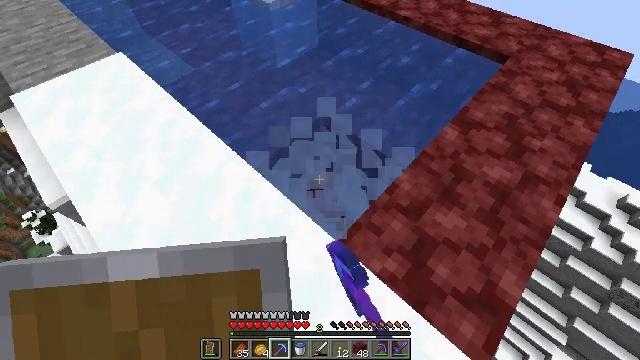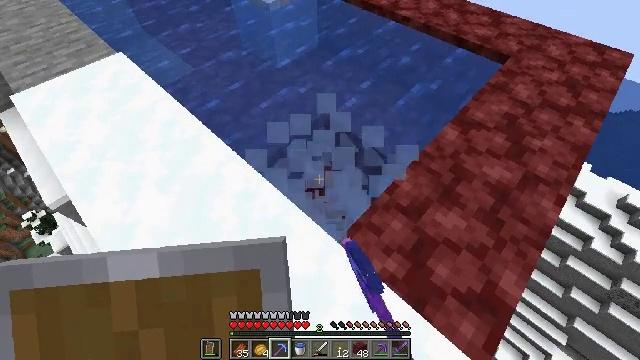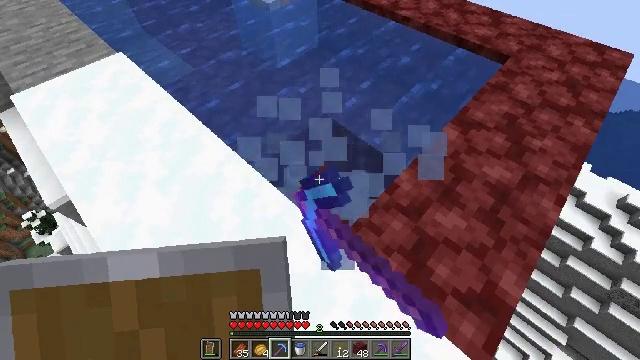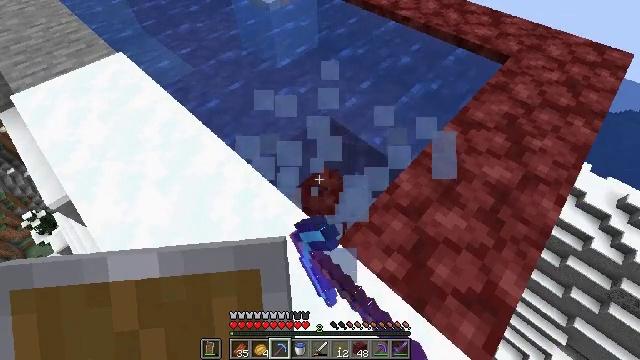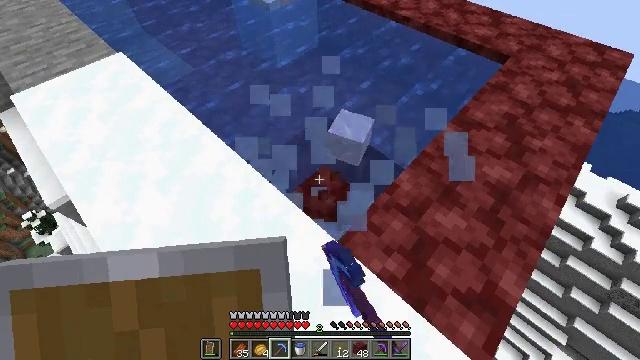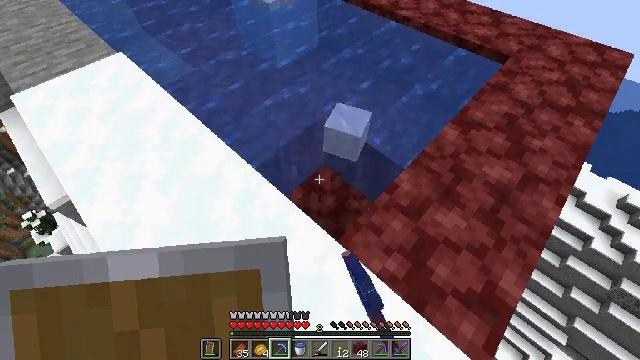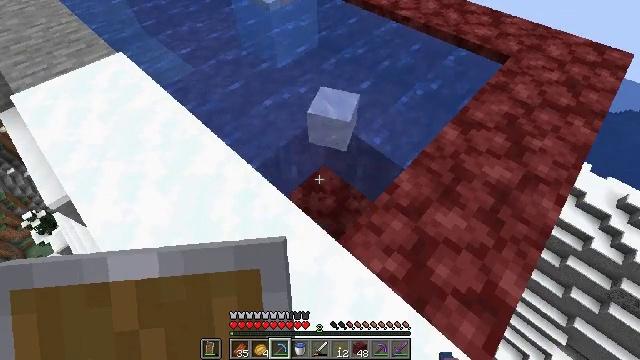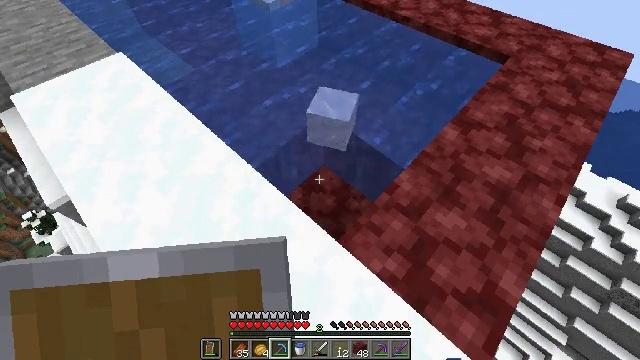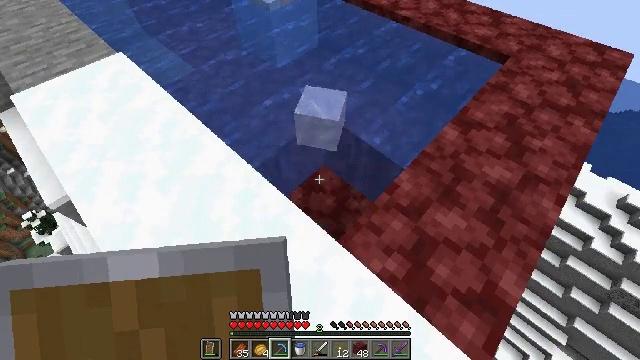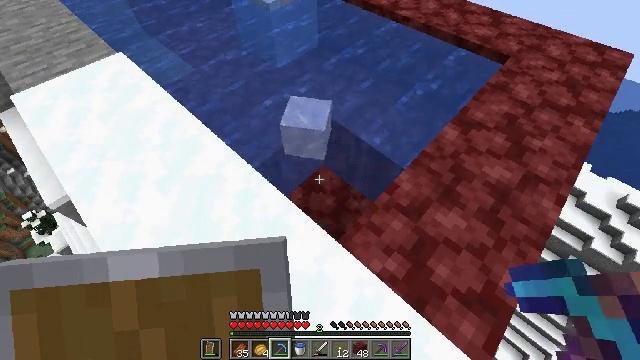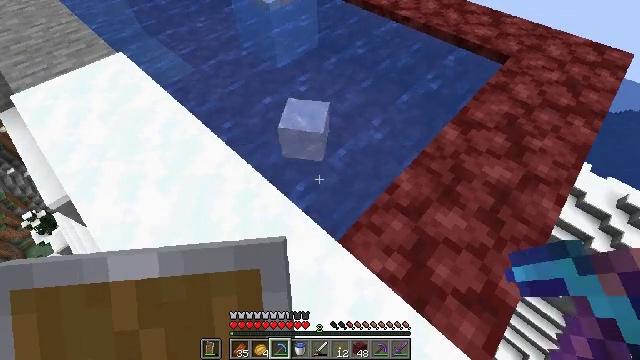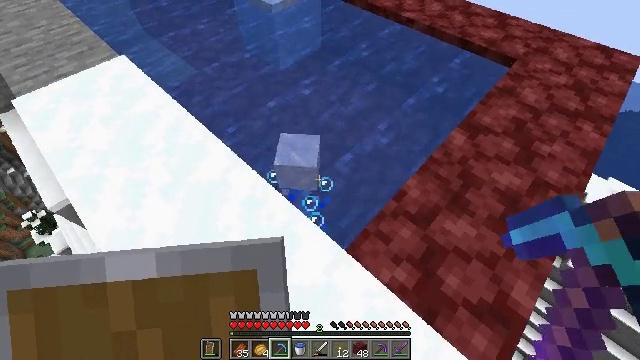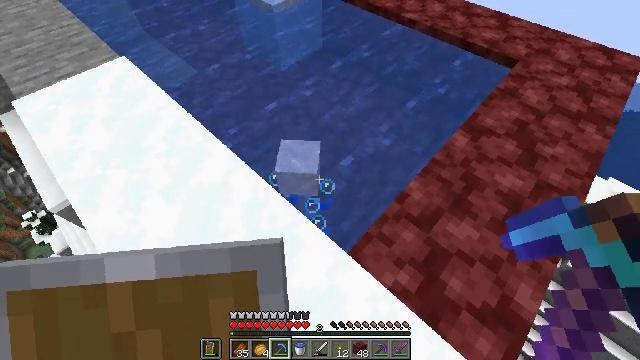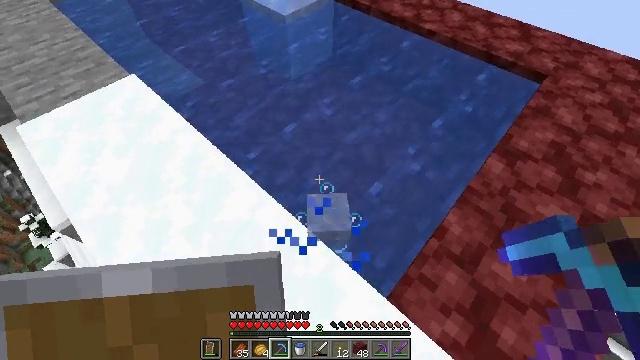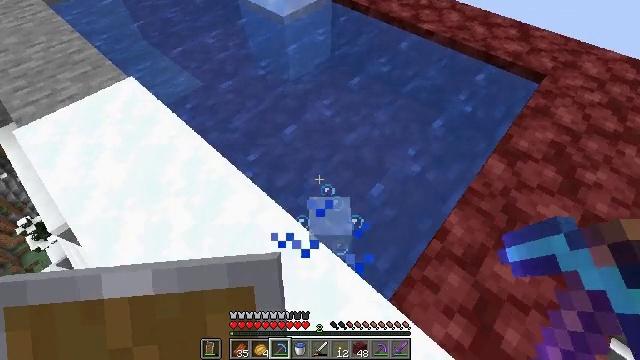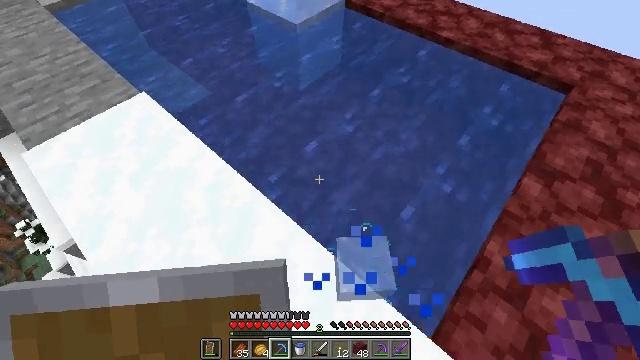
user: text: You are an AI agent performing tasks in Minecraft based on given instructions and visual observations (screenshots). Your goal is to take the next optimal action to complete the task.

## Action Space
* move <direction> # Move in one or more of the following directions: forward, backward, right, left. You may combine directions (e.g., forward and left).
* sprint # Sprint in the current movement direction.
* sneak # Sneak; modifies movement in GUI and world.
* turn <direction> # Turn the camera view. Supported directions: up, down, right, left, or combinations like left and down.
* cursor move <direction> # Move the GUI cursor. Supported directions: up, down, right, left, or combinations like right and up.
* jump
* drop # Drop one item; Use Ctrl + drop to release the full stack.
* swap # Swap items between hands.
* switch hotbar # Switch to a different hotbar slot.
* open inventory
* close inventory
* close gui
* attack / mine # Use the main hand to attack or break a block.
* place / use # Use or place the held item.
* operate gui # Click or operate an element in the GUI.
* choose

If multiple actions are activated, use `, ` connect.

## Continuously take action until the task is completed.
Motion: motion action
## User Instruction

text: Mine ice to use in an ice pathway.
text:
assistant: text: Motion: attack / mine
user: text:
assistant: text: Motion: no_op
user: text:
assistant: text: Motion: no_op
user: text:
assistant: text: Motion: no_op
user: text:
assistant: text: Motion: no_op
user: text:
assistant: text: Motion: no_op
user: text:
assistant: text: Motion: no_op
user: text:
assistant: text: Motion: no_op
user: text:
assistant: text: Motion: no_op
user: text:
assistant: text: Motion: no_op
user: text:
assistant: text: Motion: move forward and move left
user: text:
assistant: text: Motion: move forward and move left
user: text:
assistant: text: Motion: move forward and move left
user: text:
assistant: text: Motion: move forward and move left
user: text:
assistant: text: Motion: move forward and move left
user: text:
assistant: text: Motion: move forward and move left
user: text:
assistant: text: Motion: move forward and move left
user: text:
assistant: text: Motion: move forward and move left, turn right
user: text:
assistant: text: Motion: move forward and move left, turn right
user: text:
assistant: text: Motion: move forward and move left, turn right
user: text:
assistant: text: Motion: move forward and move left, turn right and up
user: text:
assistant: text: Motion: move forward and move left, turn right and up
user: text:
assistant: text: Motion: move forward and move left, turn right and up
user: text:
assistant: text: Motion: move forward, turn up
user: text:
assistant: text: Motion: move forward and move left, turn up
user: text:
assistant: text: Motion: move forward and move left, turn right and up
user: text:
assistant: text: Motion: move forward and move left, turn right and up
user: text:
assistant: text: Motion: move forward and move left, turn right and up
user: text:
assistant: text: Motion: turn right
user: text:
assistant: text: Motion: turn right and up